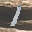
Label: 1